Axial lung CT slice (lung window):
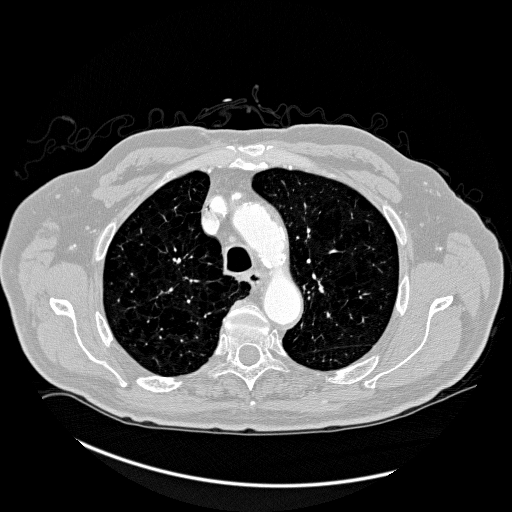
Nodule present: no